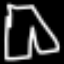
Label: pants